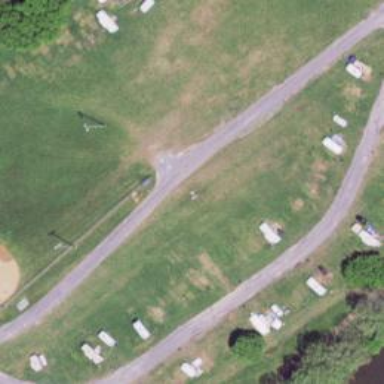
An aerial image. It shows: Caravan site for tourism.